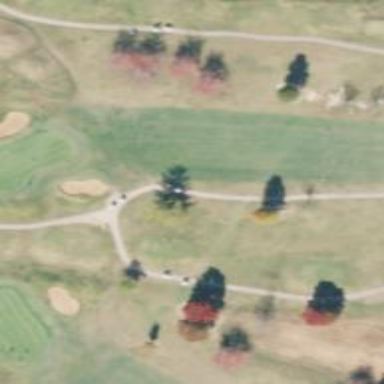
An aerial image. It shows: Service road used as golf cart path.